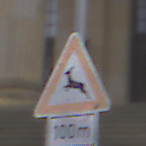
Verkehrszeichen: WildwechselRechts
Zusatzzeichen unten: Entfernungsangaben1
Umgebung: Outdoor, Urban
Tageszeit: Midday
Wetter: Overcast
Licht: Natural
Jahreszeit: NotSpecified
Kontrast: LowContrast